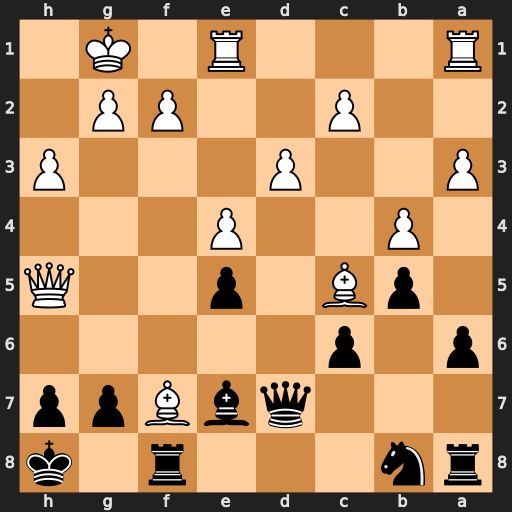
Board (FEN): rn3r1k/3qbBpp/p1p5/1pB1p2Q/1P2P3/P2P3P/2P2PP1/R3R1K1
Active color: b
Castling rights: -
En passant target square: -
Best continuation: Bxc5 Bg6 Bxf2+ Kh2 h6